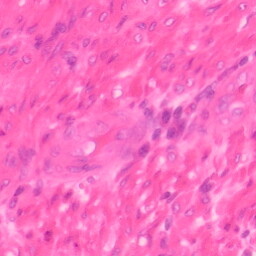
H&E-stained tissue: Colon